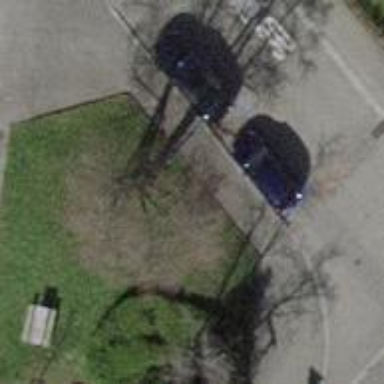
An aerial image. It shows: Avenue lined with trees.